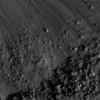
Label: not_dusty